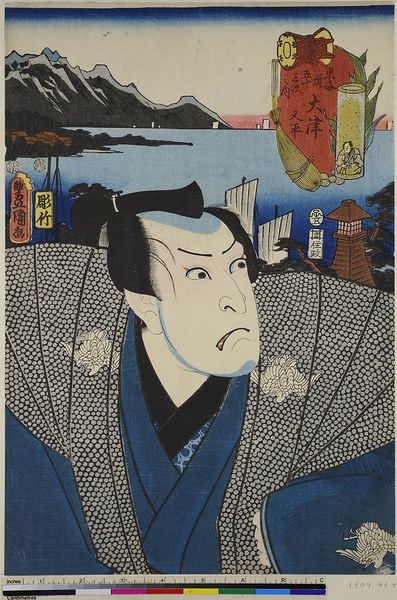
Titel: Otsu: Der Schauspieler Nakamura Utaemon IV als Matahei, Blatt 54 aus der Serie: Die 53 Stationen des Tokaido
Künstler: Utagawa Kunisada
Standort: Hamburg
Institution: Museum für Kunst und Gewerbe Hamburg
Schlagwörter: blau, kopf, mann, meer, vogel, wasser, landschaft, see, laterne, licht, blick, muster, mensch, gewand, person, theater, boote, holzschnitt, japan, schrift, berge, gebirge, zopf, grimmig, klippe, druckgraphik, druckgrafik, bedrohlich, fisch, grimasse, schriftrolle, zeit, schauspieler, farbholzschnitt, reuse, schauspielerin, kliff, tourismus, reisen, kimono, kabuki, edo, reproduktionen, druckerzeugnisse, theateraufführung, ukiyo